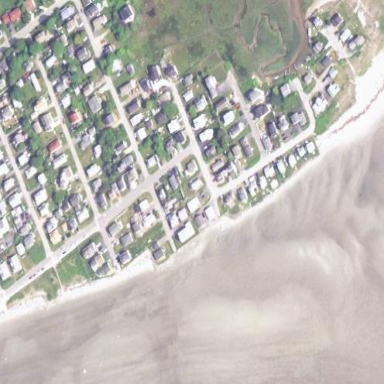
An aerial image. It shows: Sandy beach with tidal influence.